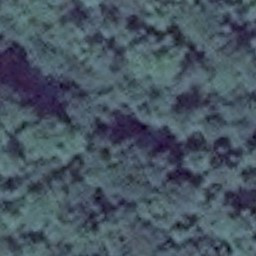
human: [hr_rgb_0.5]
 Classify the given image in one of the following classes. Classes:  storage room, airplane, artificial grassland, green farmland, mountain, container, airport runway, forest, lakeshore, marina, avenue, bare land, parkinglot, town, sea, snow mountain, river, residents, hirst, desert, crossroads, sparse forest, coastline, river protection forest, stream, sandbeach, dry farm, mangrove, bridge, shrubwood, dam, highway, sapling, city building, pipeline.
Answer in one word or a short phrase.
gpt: forest